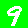
Digit: 9